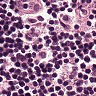
Metastatic tissue present: no